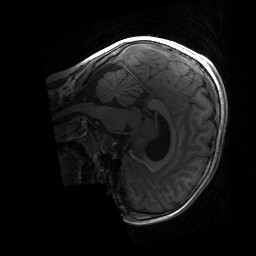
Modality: T1w
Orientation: sagittal
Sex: male
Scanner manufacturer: siemens
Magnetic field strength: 3 T
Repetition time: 1.9 s
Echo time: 0.00243 s